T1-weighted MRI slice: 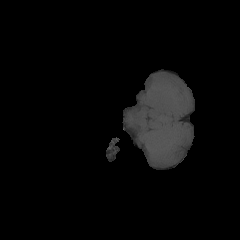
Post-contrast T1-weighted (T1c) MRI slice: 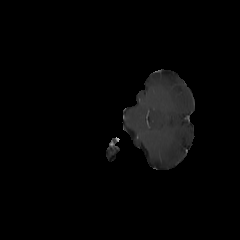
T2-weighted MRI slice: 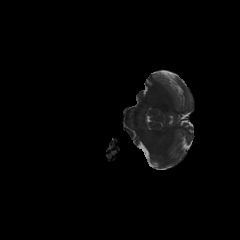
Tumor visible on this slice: no